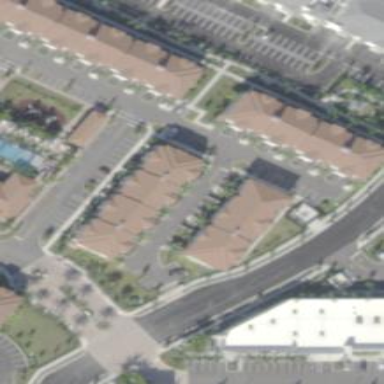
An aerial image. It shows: Image showing building with apartments.